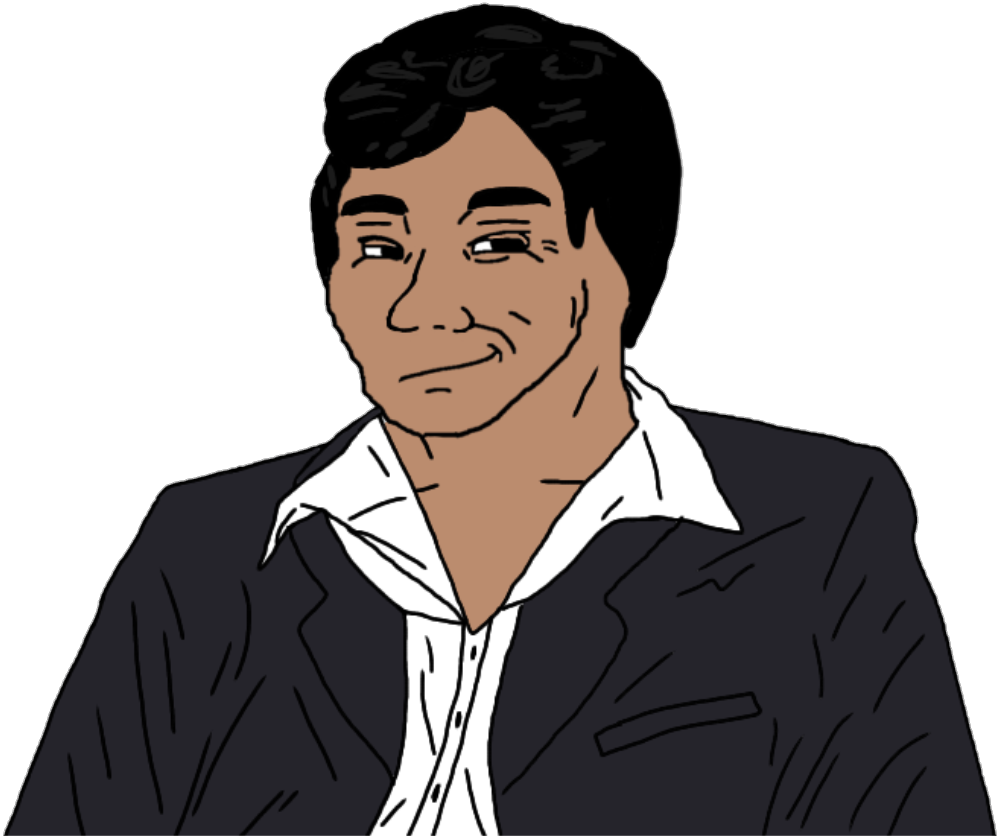
Label: 5_Smugjak